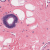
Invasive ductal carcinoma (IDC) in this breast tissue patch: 0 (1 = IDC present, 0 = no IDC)